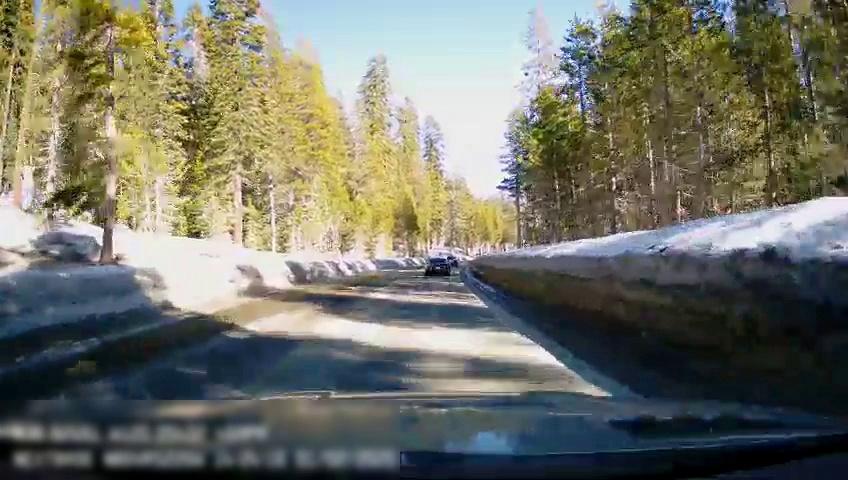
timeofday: Day
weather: Snowy
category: Drivable Space
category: Vehicles | Car
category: Vehicles | Car